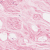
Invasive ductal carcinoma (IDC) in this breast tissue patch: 0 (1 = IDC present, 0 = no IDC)